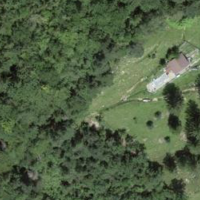
EUNIS habitat code: 44
Species observed at this site:
Anthericum ramosum